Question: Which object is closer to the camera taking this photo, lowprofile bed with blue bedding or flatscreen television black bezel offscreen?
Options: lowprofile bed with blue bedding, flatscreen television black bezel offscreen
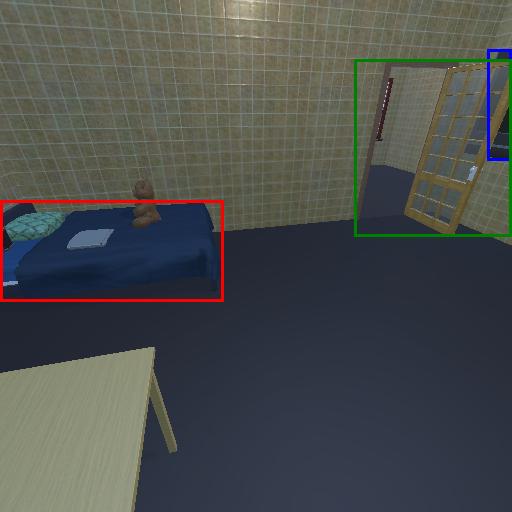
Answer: lowprofile bed with blue bedding